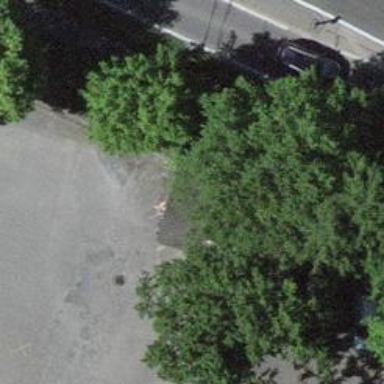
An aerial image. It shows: Footway on asphalt surface passing through tunnel.